Question: I am trying to float two spans inside li. Left span will have my label where as inside the right span i'll build a graph with a nested span. I have the basic structure but chrome is placing the number at the end of the left span. How can i fix this issue?
HTML
'''
<ol class="matchGraph">
<li>
<span class="leftLabel">Texas</span>
<span class="rightMatch"><span class="barchart" style="width: 67%"></span><span class="barchartNumber">67%</span></span>
</li>
</ol>
'''
CSS
Parent css
'''
.inner .textBlock ul, .inner .textBlock ol { margin: 0;padding-left: 20px;}
'''
Items css
'''
ol.matchGraph { width: auto;margin: 0;}
ol.matchGraph li {margin-bottom: 5px;}
ol.matchGraph li .leftLabel {float: left; width: 60%;display: block;}
ol.matchGraph li .rightMatch { float: right;width: 38%;display: block;}
'''
And here is the display from FF, Chrome and IE

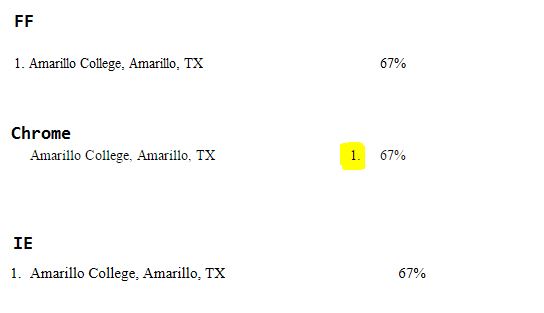
Answer: You just need to modify your css at 'items.css'.
'''
ol.matchGraph { width: auto; margin: 0;}
ol.matchGraph li {margin-bottom: 5px;}
ol.matchGraph li .leftLabel {width: 60%; display: inline-block;}
ol.matchGraph li .rightMatch {width: 38%; display: inline-block;}
'''